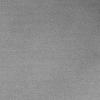
Atmospheric dust classification: dusty